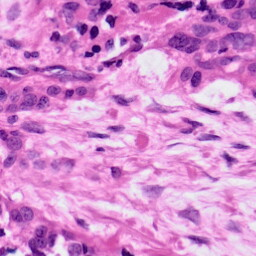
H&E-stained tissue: Ovarian